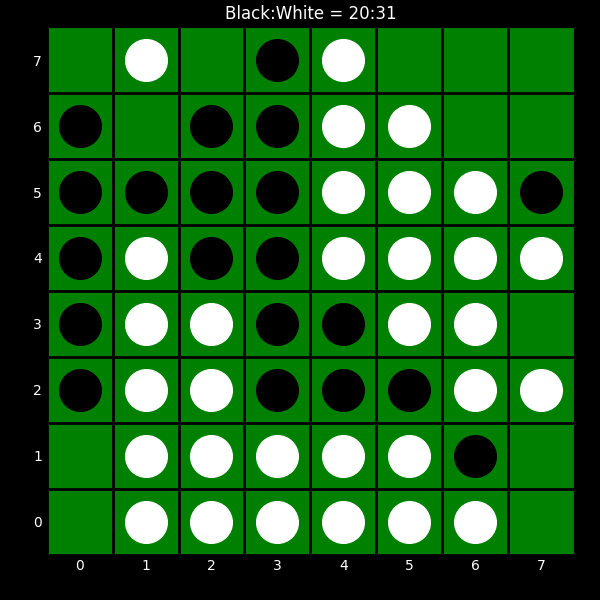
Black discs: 20
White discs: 31